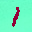
Label: 1